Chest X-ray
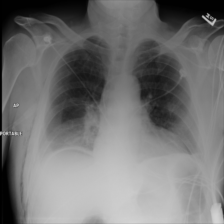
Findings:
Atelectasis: negative
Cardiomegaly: negative
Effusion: negative
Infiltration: negative
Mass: negative
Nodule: negative
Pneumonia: negative
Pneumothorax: negative
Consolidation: negative
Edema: negative
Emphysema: negative
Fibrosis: negative
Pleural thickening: negative
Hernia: negative